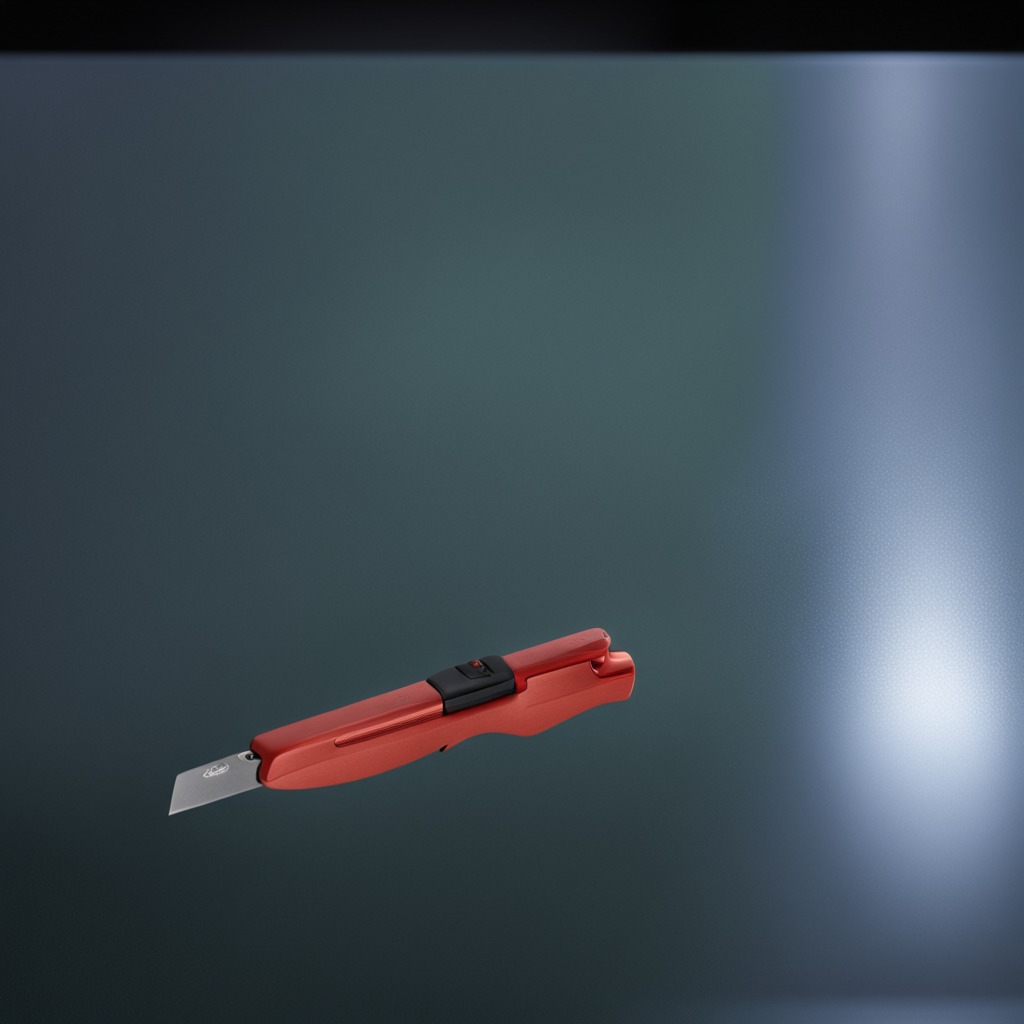
A utility knife is lying on a clean empty table in a railway signal maintenance room lit by harsh overhead fluorescents photorealistic surface textures crisp shadows high dynamic range